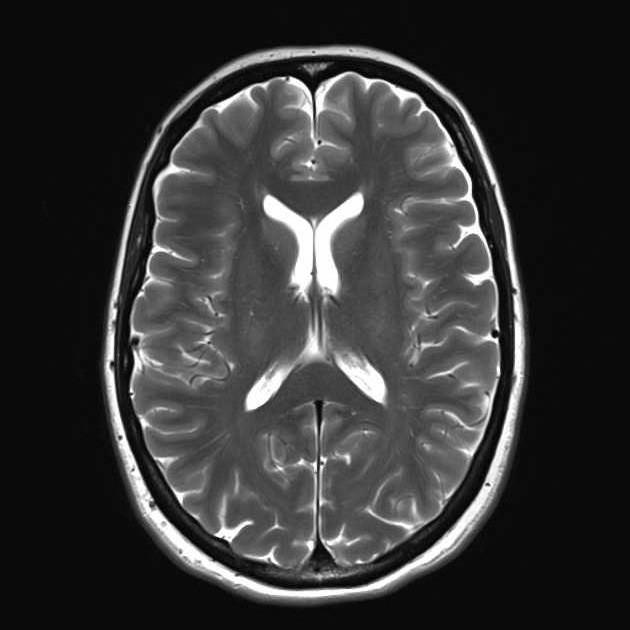
Label: notumor